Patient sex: M
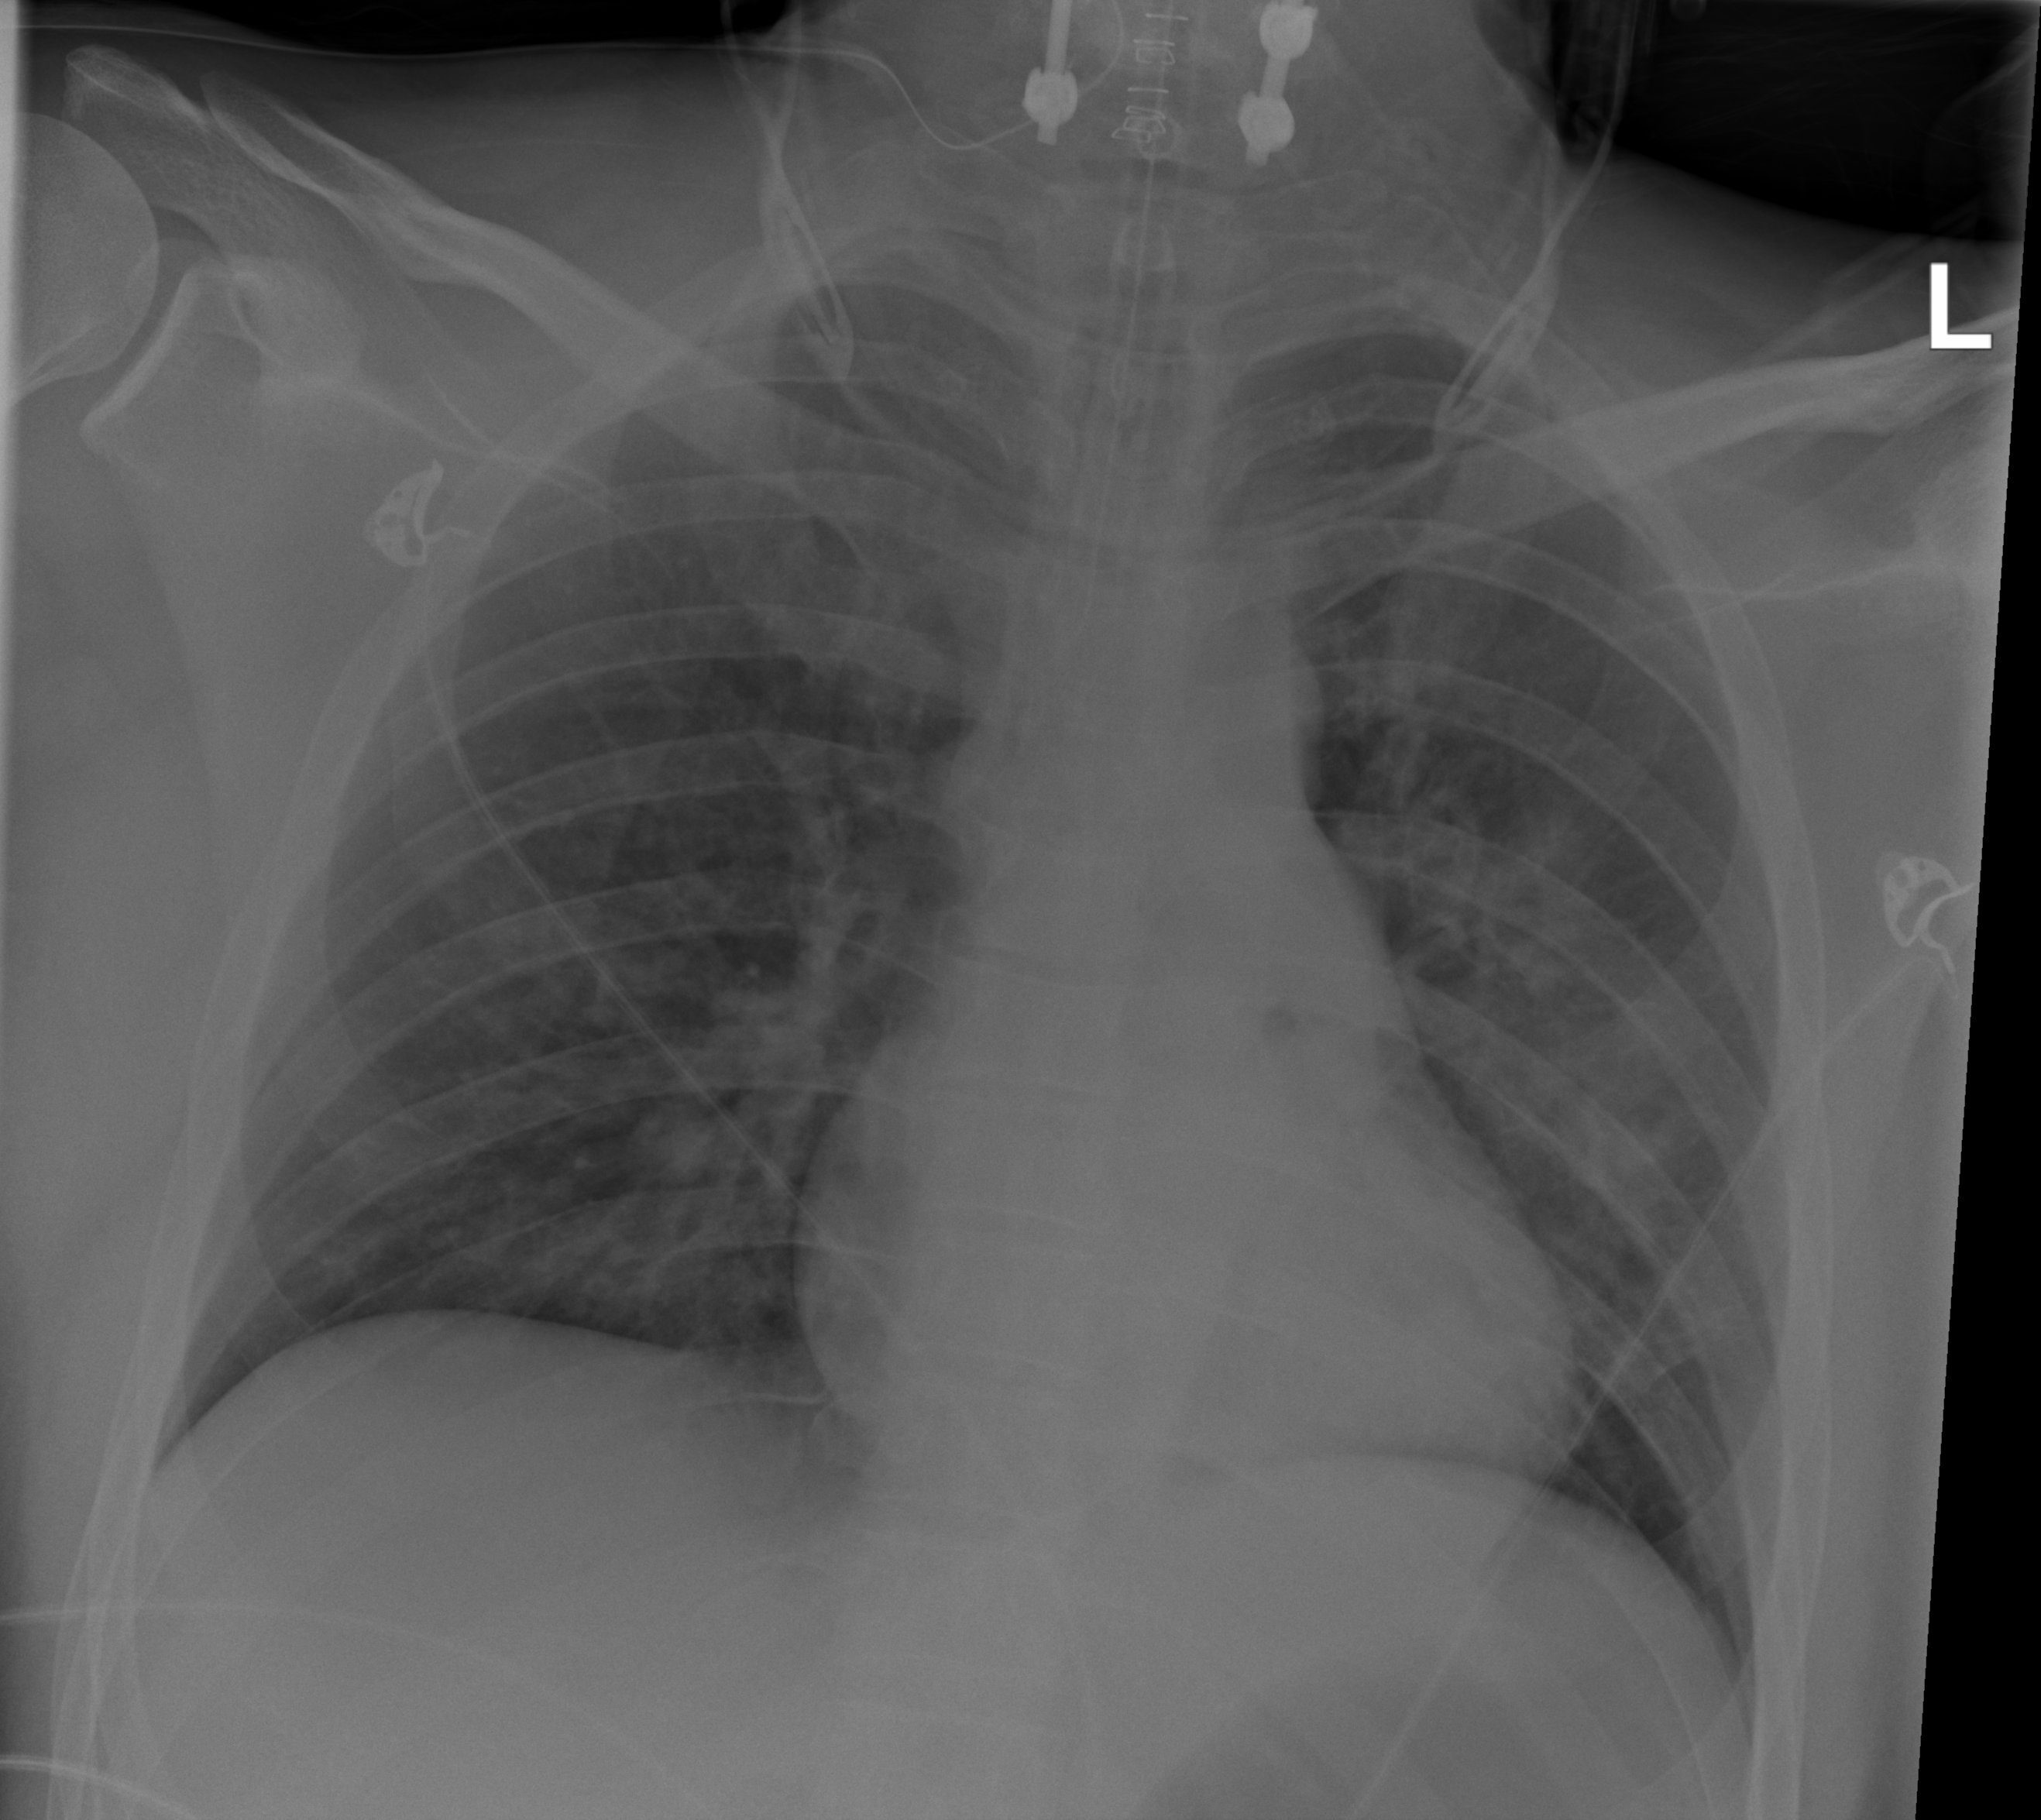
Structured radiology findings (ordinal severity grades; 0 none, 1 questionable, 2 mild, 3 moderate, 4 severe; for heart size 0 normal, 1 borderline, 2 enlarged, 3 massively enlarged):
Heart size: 0
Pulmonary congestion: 2
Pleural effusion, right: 0
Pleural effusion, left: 0
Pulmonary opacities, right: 0
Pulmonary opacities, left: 0
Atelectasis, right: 0
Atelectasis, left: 0